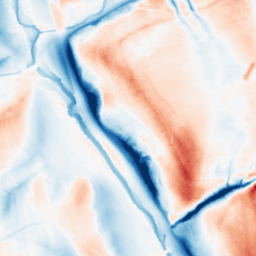
Category: classical
Decomposition family: gaussian_anisotropic
Decomposition parameters: sigma_x: 20
sigma_y: 2
Upsampling method: quadratic
Upsampling parameters: scale: 2
Upsampling scale: 2